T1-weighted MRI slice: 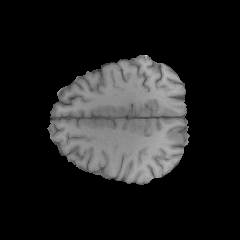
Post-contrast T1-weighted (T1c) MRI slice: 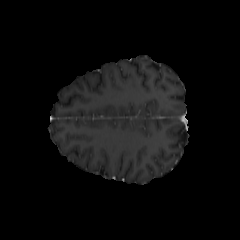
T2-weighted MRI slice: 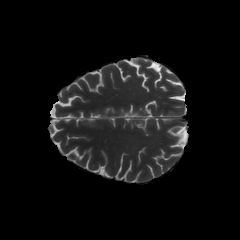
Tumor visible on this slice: no